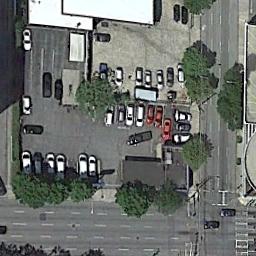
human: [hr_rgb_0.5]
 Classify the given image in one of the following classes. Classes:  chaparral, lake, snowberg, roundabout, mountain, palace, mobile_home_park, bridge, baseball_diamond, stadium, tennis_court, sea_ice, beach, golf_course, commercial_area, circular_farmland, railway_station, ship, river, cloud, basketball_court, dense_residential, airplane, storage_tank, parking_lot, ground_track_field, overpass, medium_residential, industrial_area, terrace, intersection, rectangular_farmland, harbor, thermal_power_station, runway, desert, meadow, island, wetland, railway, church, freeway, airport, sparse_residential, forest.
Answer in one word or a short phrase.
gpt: parking_lot